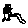
Label: cat